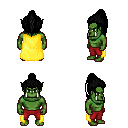
a pixel art fantasy rpg character, male body template, orc, green skin, yellow cape, red pants, black long topknot hairstyle, four views (front, back, left, right), 2x2 character sprite sheet, small pixel art, hard edges, no anti-aliasing